Question: Safari's Web Inspector lets you do XPath queries from the search box:

But the box is too small! You can use it but not comfortably.
Is it possible to do the XPath query from the console prompt shown on the bottom of the screenshot?
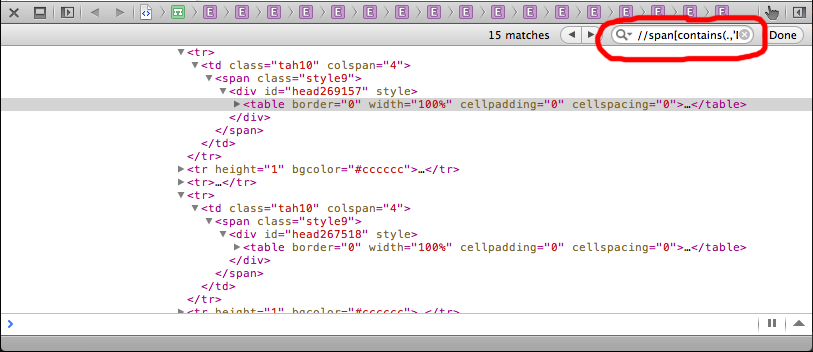
Answer: I think in the console of Chrome or Firefox or Safari you can evaluate XPath expressions with the function '$x' e.g. '$x('//span')' selects all 'span' elements.